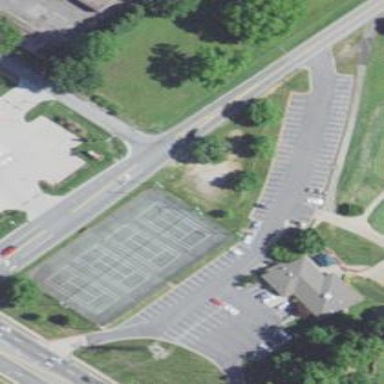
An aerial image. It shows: Tennis court in leisure pitch.